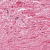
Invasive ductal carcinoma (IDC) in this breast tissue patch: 0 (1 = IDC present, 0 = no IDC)